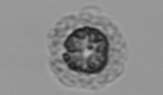
Label: Emiliania_huxleyi